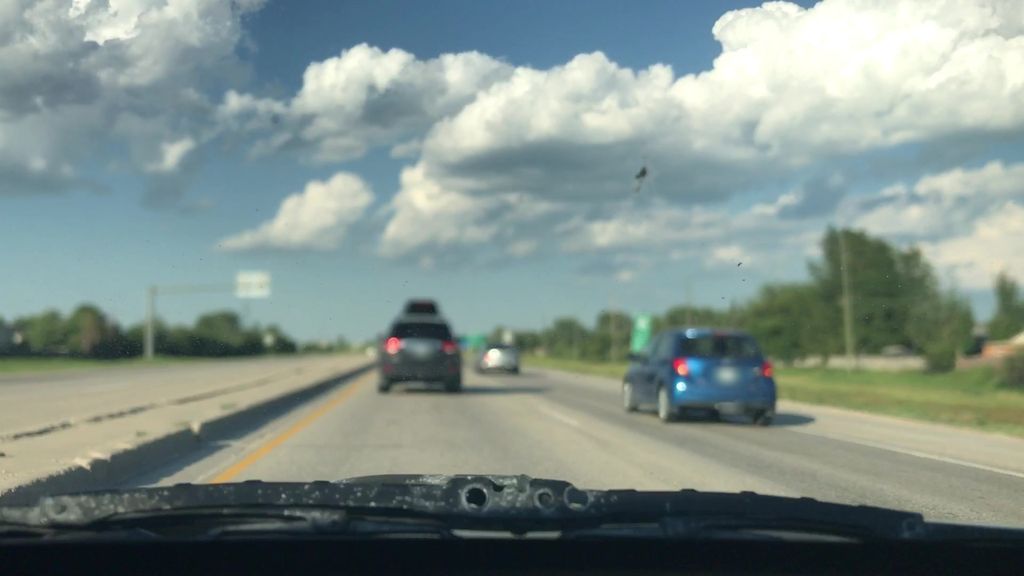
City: winnipeg